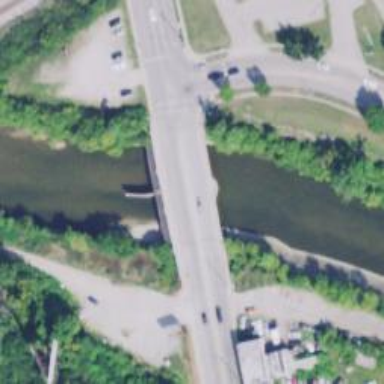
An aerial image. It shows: Asphalt tertiary road on bridge.